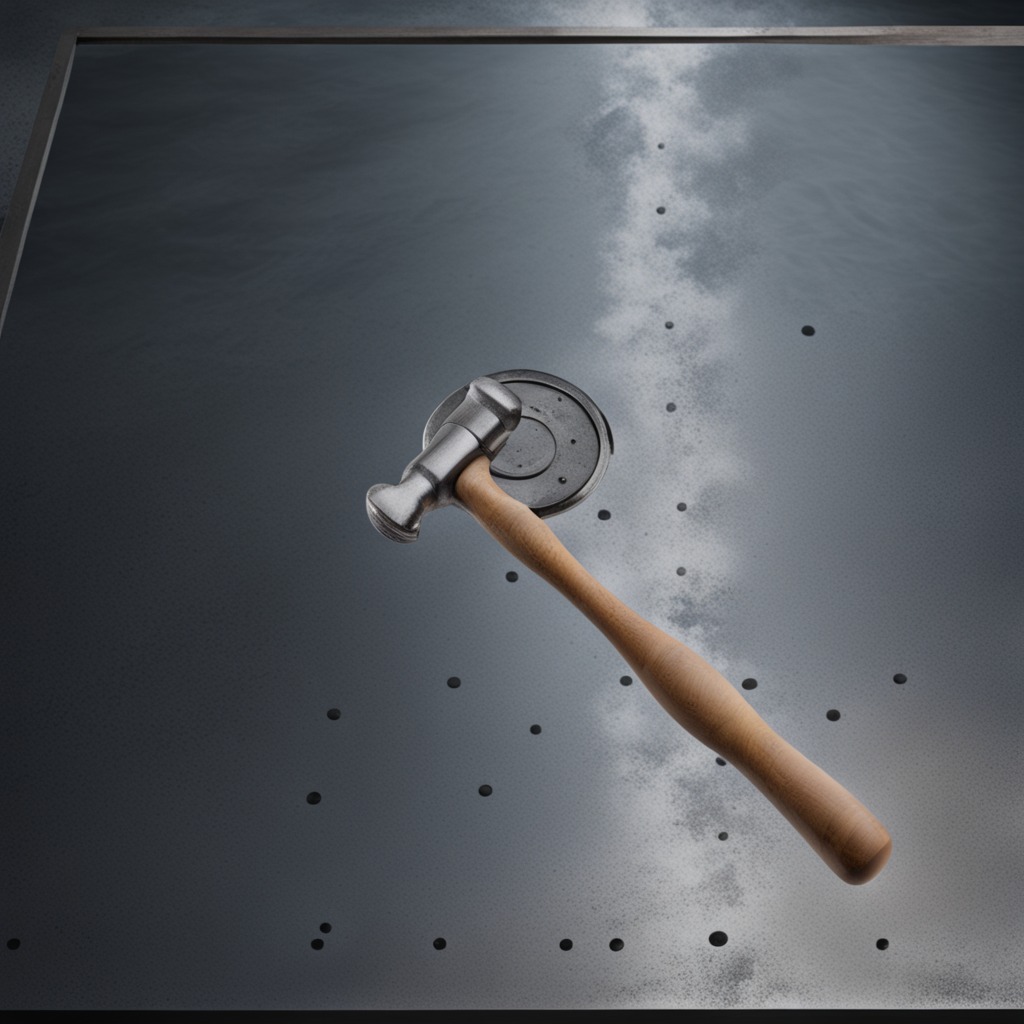
A hammer is lying on the cold steel table in a mining workshop.